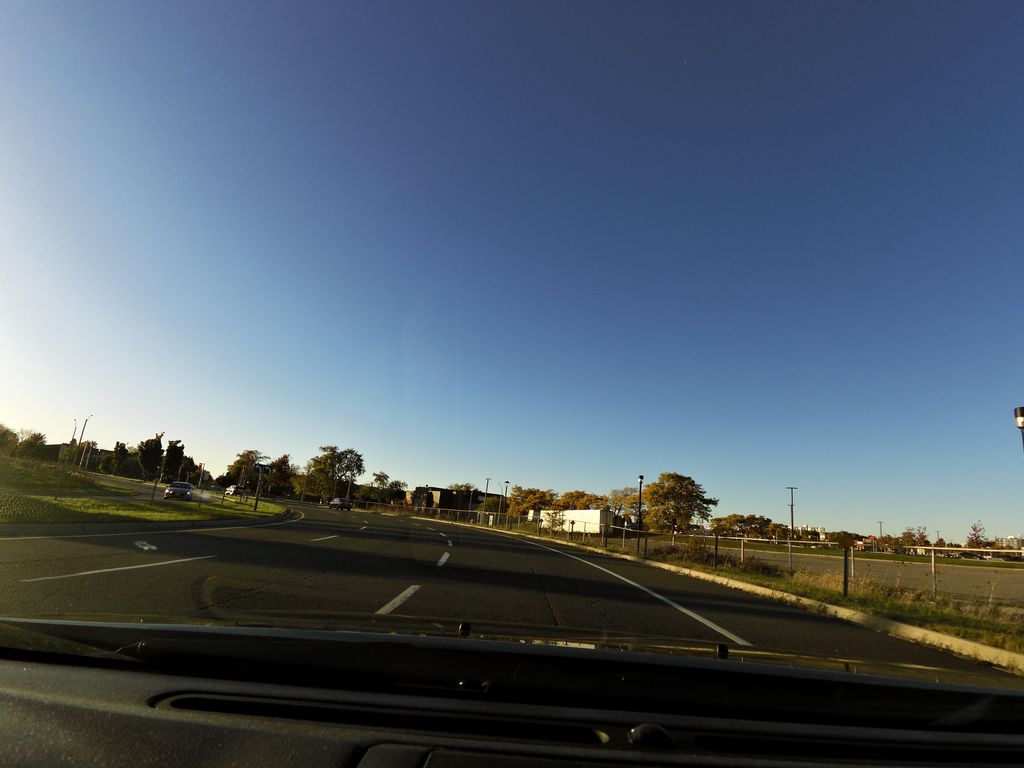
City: hamilton